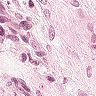
Metastatic tissue present: yes